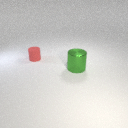
large green metal cylinder in front of small red rubber cylinder